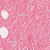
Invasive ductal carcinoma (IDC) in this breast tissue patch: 0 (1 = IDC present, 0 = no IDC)